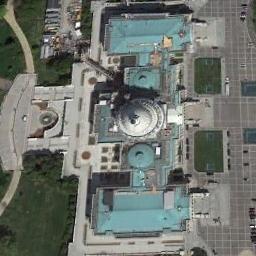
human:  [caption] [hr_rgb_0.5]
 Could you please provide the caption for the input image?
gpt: There is a blue church with a white circular roof next to the grass .

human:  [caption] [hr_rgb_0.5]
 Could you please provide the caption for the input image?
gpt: This is a church, It has a spherical roof .

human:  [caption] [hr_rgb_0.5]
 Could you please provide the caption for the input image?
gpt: The church with some towers of different shapes and the rest of the church has some blue sloping roofs .

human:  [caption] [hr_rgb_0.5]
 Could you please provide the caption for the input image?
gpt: A cathedral with a cyan roof, The main house in the middle of the church has a white dome, And there are several buildings and roads and trees and lawns around the church .

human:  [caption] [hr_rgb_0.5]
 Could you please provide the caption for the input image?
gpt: There are many cars in the vacant lot next to the church .